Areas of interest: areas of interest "Transportation stations"
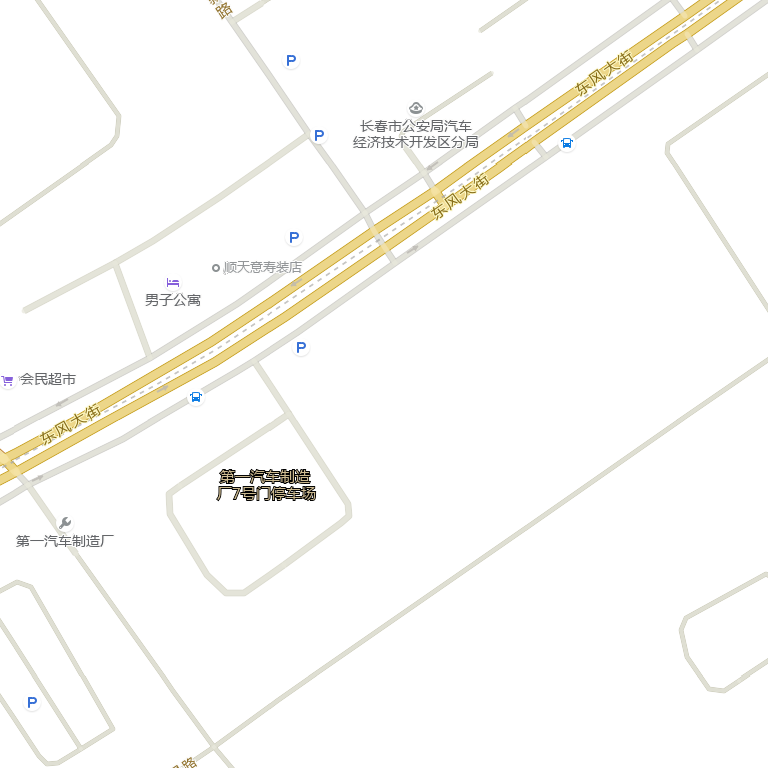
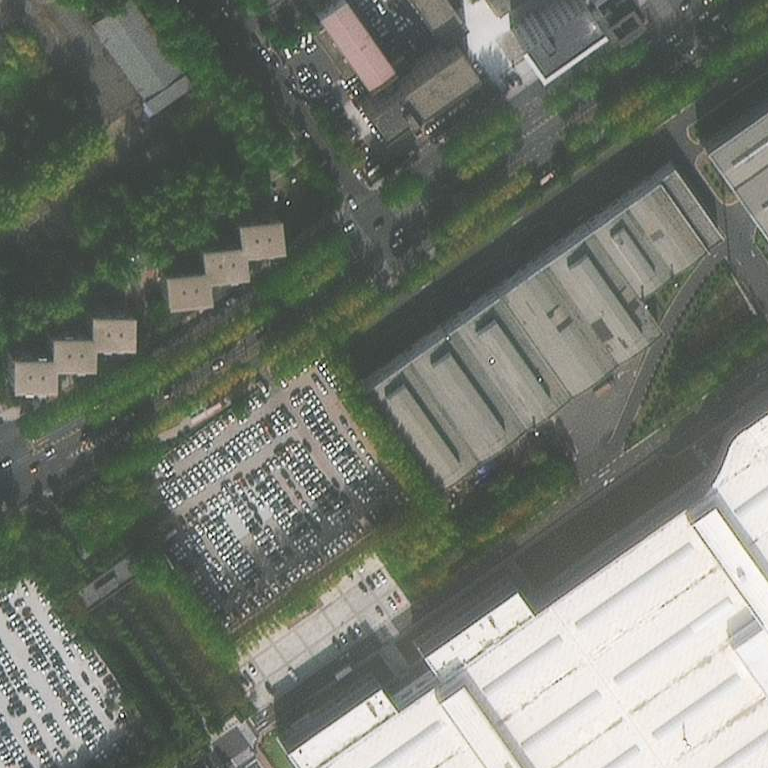